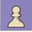
Piece: wP